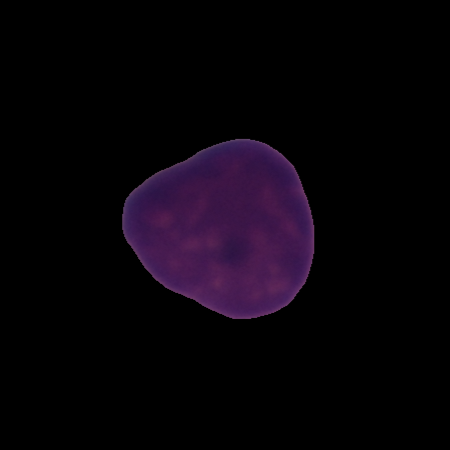
Label: healthy